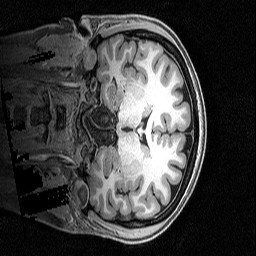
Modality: T1w
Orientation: coronal
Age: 24
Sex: female
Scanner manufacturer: siemens
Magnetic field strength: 3 T
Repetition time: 2.5 s
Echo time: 0.0029 s